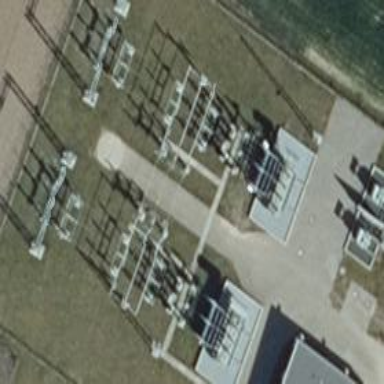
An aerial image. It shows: Switch used for power control.